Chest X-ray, PA view. Patient: 42 years old, sex M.
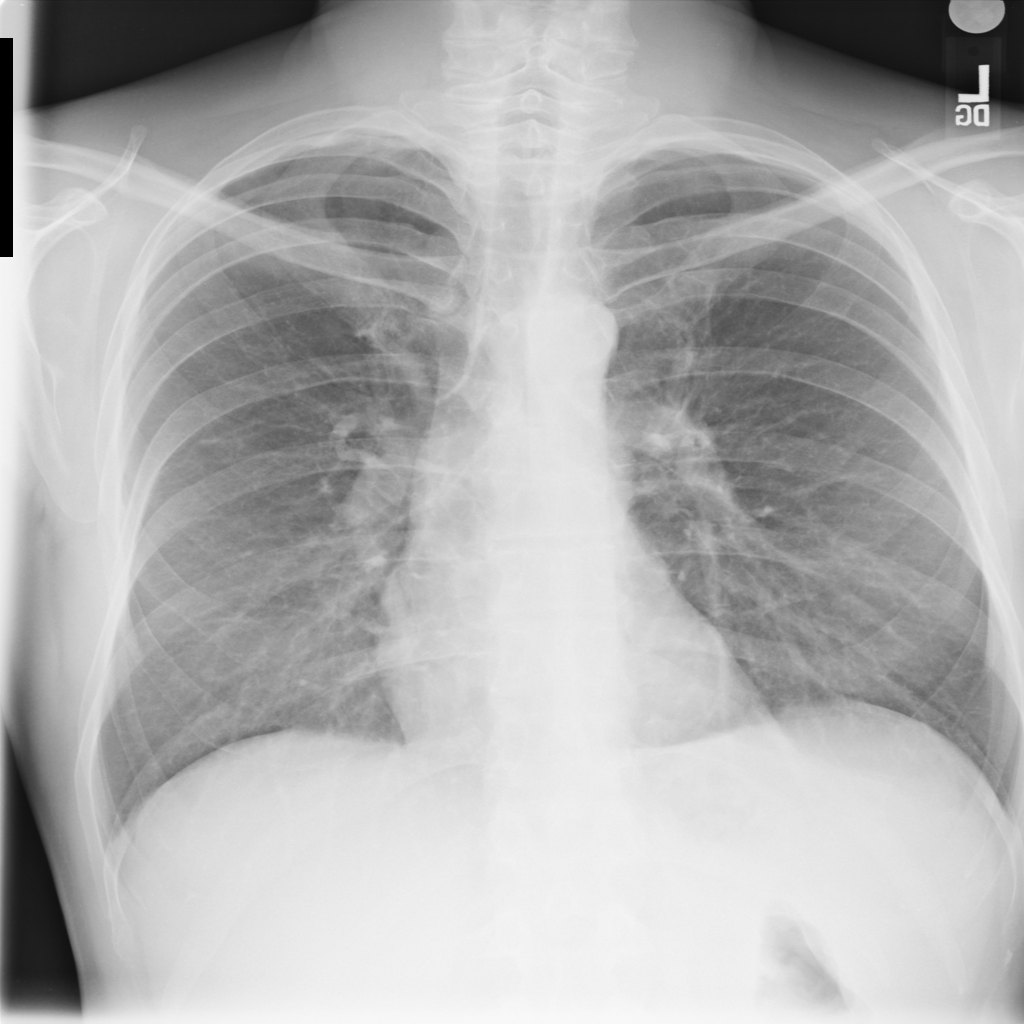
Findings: No Finding